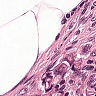
Metastatic tissue present: yes